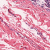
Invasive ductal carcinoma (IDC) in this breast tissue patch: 0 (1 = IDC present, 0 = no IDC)